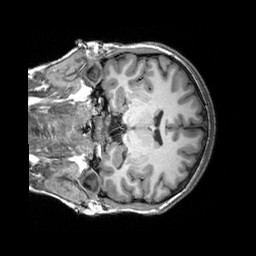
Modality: T1w
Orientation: coronal
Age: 19
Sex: female
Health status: healthy
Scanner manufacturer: siemens
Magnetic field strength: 3 T
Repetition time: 2.3 s
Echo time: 0.00303 s